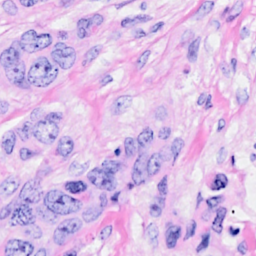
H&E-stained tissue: Breast